Field crop: tomato
Growth stage: 1
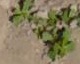
Species: portulaca